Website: lowes
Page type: customer-info-address
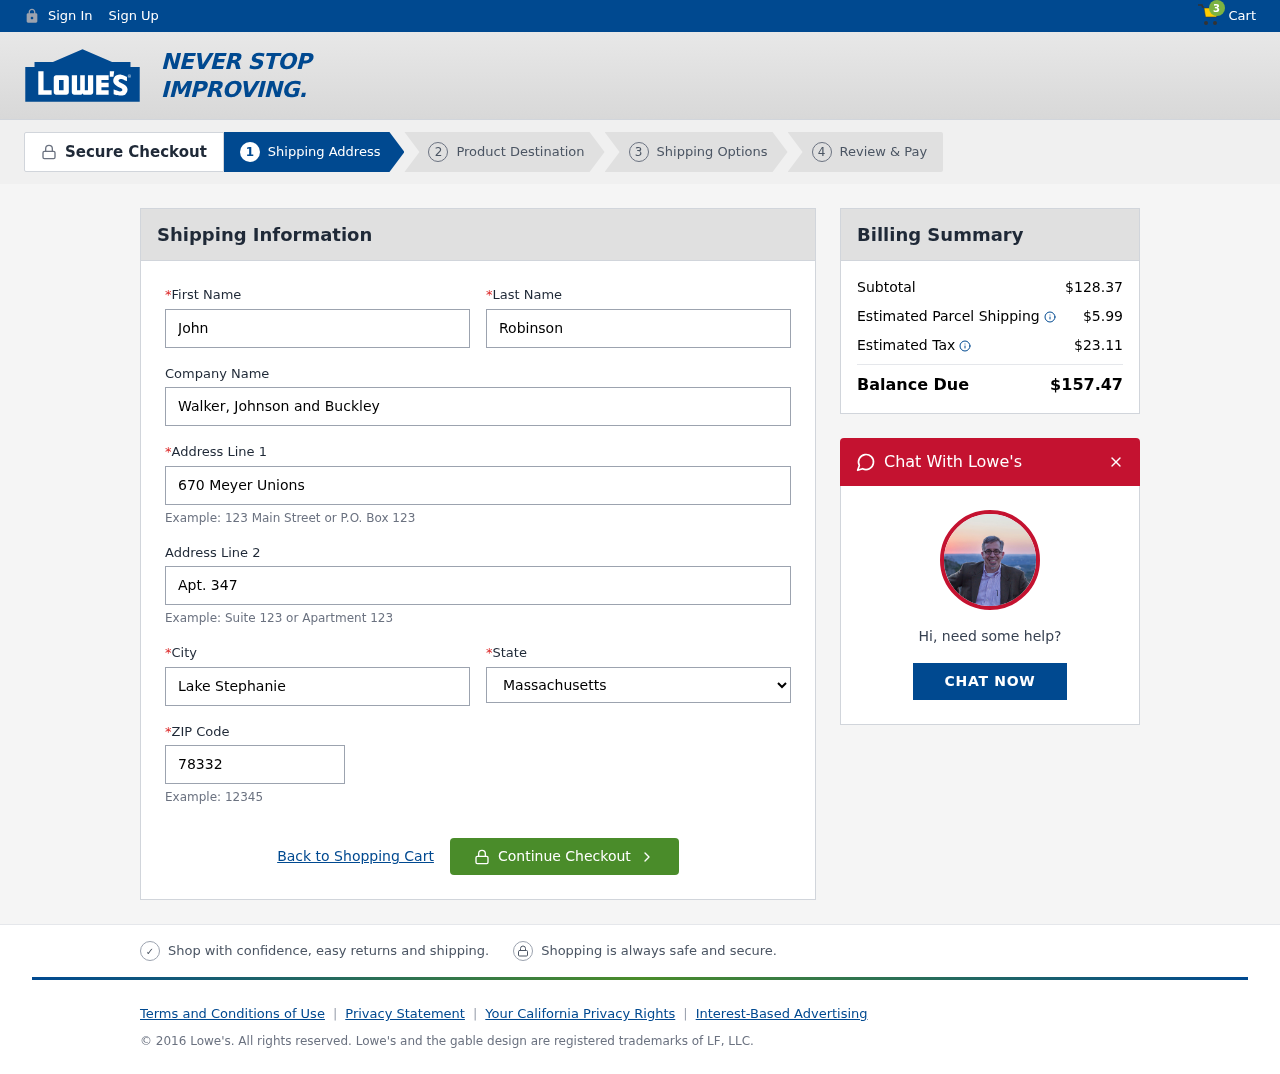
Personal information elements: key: PII_CITY
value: Lake Stephanie
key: PII_COMPANY
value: Walker, Johnson and Buckley
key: PII_FIRSTNAME
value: John
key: PII_LASTNAME
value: Robinson
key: PII_POSTCODE
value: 78332
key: PII_STATE
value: Massachusetts
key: PII_STREET
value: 670 Meyer Unions
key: PII_STREET2
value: Apt. 347
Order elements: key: ORDER_NUM_ITEMS
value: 3
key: ORDER_SUBTOTAL
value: $128.37
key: ORDER_SHIPPING_COST
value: $5.99
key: ORDER_TAX
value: $23.11
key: ORDER_TOTAL
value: $157.47